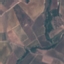
Land use / land cover: PermanentCrop